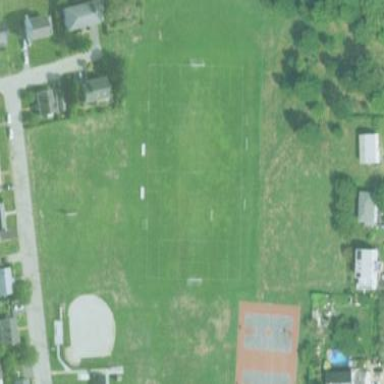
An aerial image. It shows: Grass pitch used for soccer.